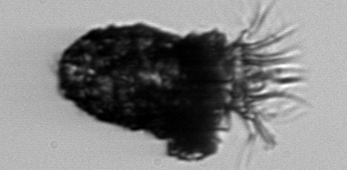
Label: Stenosemella_pacifica